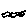
Label: cloud